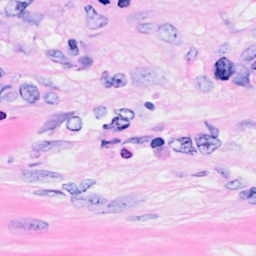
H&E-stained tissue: Breast